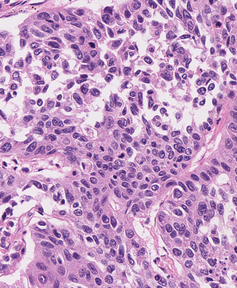
Tumor epithelial tissue: yes
Tumor-associated stroma tissue: yes
Normal tissue: no